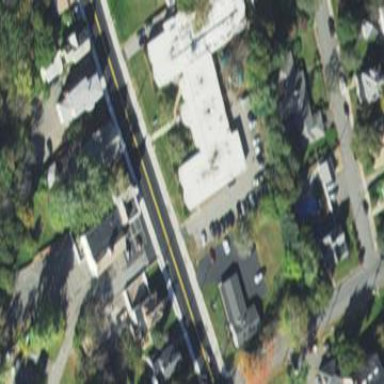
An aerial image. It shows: Building that serves as nursing home.